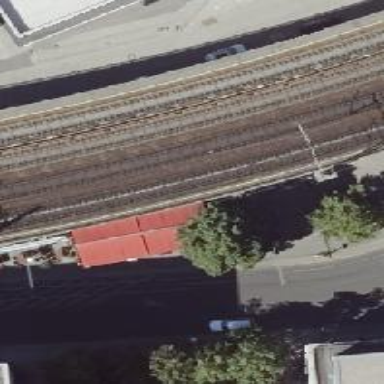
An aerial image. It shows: Viaduct railway bridge with electrified contact lines. The railway is ballastless.